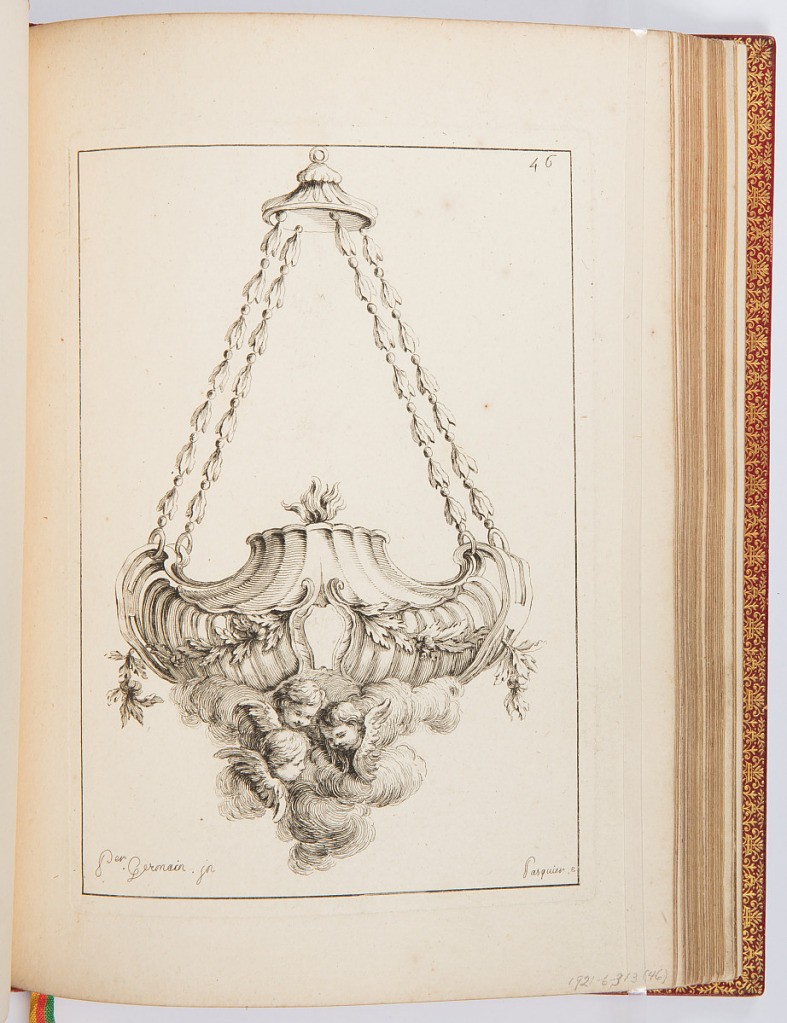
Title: Lampe
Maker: Pierre Germain, French, 1703 - 1783
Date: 1748
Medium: Etching on laid paper
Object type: Print
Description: Design for a pendant lantern decorated with ornament motifs including bead and leaf chain, garland, gadrooning, winged cherub heads and clouds. The plate is signed and numbered.